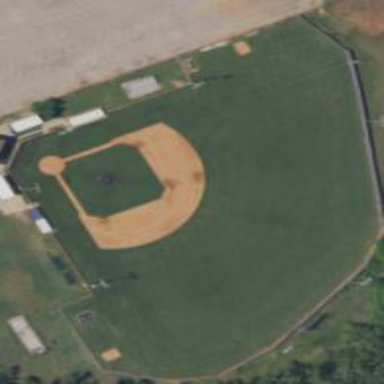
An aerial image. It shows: Baseball pitch for leisure land activities.